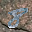
Label: 8